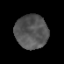
Tissue: prostate
Cell type: T cells
Senescence score: 0.3057
Nuclear area (px): 1073
Mean DAPI intensity: 86.366